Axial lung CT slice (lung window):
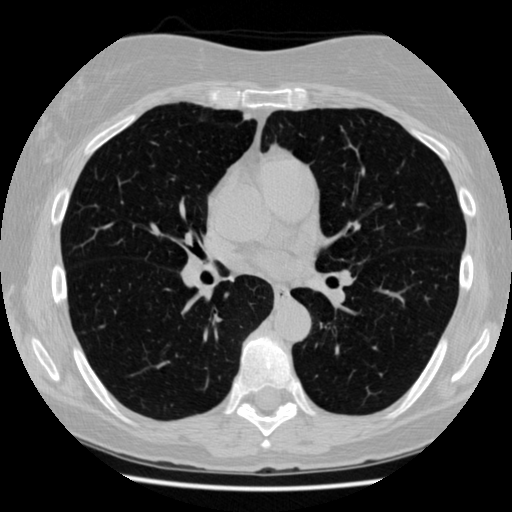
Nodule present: no